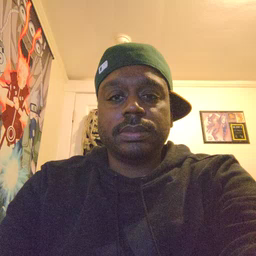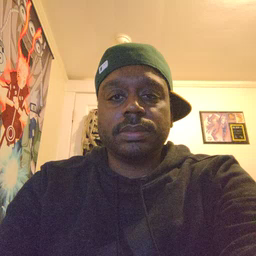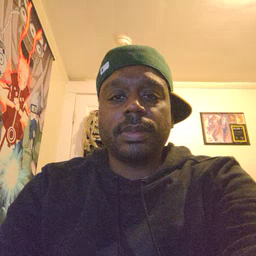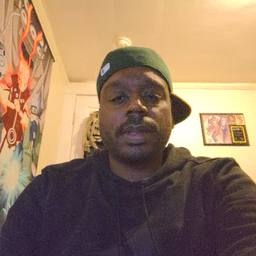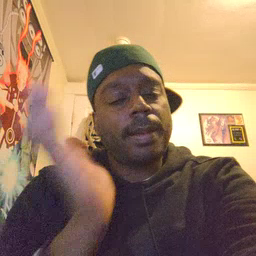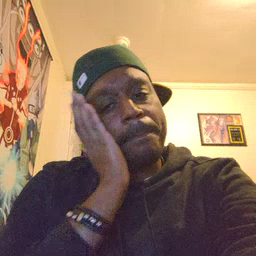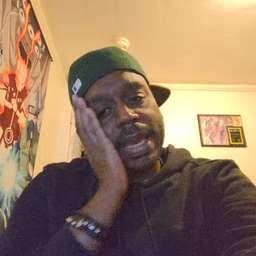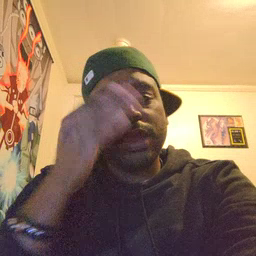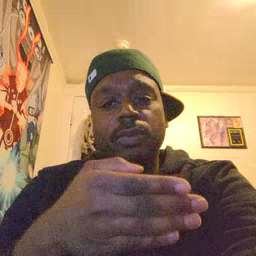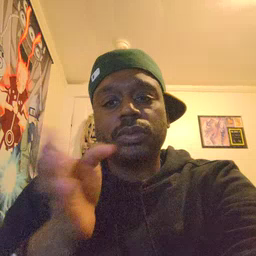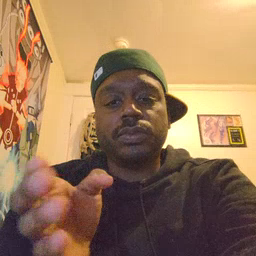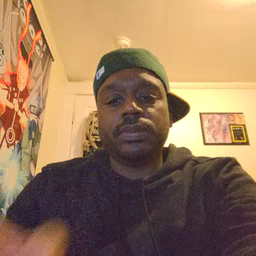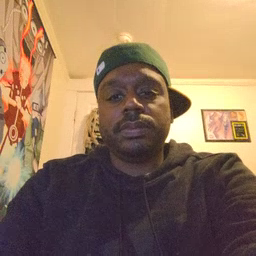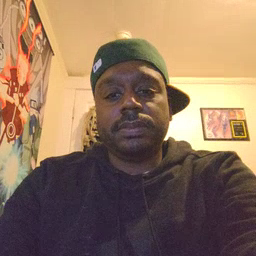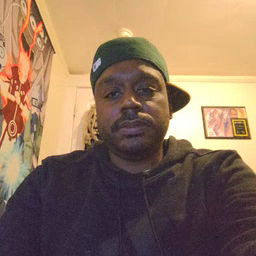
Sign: bedroom